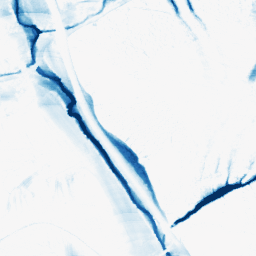
Category: morphological
Decomposition family: morphological_ellipse
Decomposition parameters: operation: closing
width: 10
height: 50
Upsampling method: sinc_hamming
Upsampling parameters: scale: 4
kernel_size: 16
Upsampling scale: 4